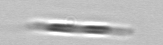
Label: Leptocylindrus